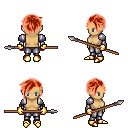
a pixel art fantasy rpg character, female body template, human, tanned skin, steel arm armor, metal pants, red pixie cut hairstyle, gold gloves, gold boots, spear, four views (front, back, left, right), 2x2 character sprite sheet, small pixel art, hard edges, no anti-aliasing